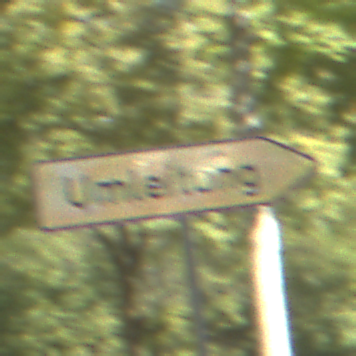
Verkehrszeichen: UmleitungswegweiserRechtsweisend
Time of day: Midday
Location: Outdoor (RoadRail)
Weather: Clear
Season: NotSpecified
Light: Natural